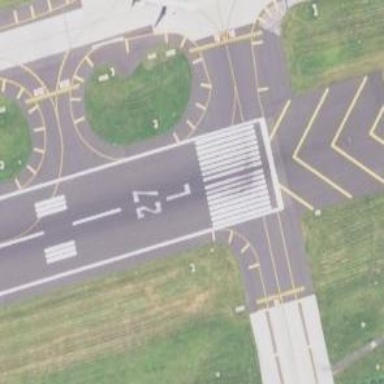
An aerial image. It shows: Image of taxiway at airport.